Field crop: tomato
Growth stage: 1
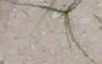
Species: cyperus